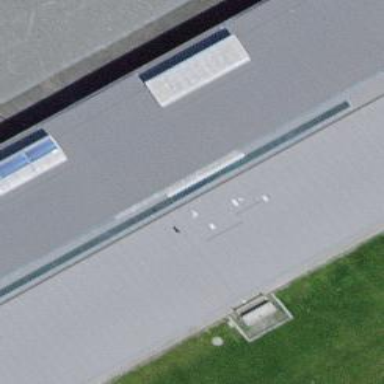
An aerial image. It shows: Sports center building.